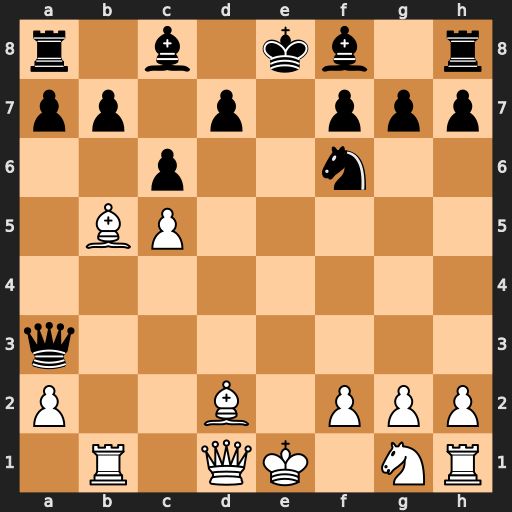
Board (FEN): r1b1kb1r/pp1p1ppp/2p2n2/1BP5/8/q7/P2B1PPP/1R1QK1NR
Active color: w
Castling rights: Kkq
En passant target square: -
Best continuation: Qe2+ Be7 Bb4 Qxb4+ Rxb4